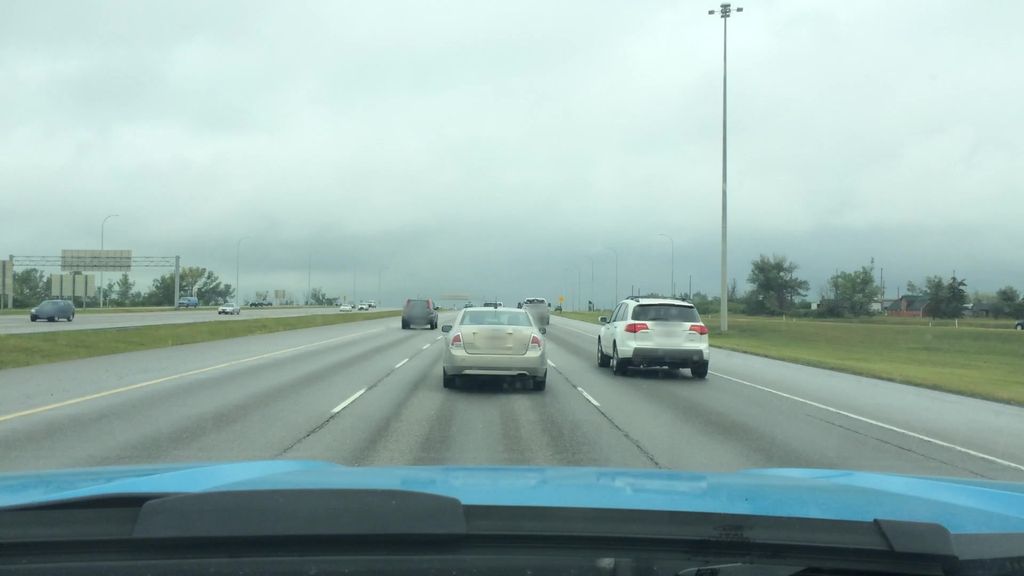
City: calgary